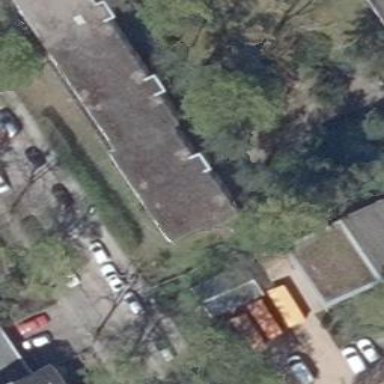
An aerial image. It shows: Apartment building with flat roof.